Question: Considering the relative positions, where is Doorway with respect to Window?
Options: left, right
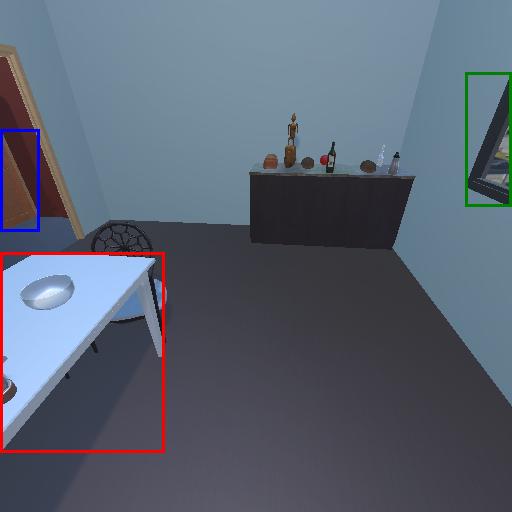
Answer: left